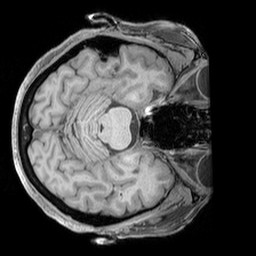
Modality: T1w
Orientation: axial
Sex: female
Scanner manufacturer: siemens
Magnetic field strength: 3 T
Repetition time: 2.3 s
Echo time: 0.00226 s